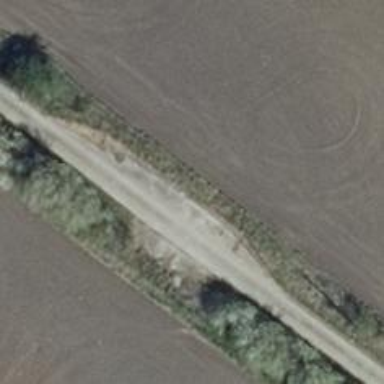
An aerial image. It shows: Passing place on the road.